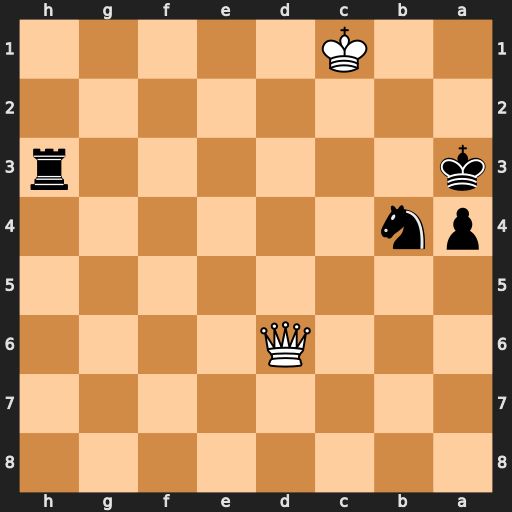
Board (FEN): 8/8/3Q4/8/pn6/k6r/8/2K5
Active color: b
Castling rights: -
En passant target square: -
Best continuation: Rc3+ Kd2 Rd3+ Qxd3+ Nxd3